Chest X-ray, PA view. Patient: 60 years old, sex M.
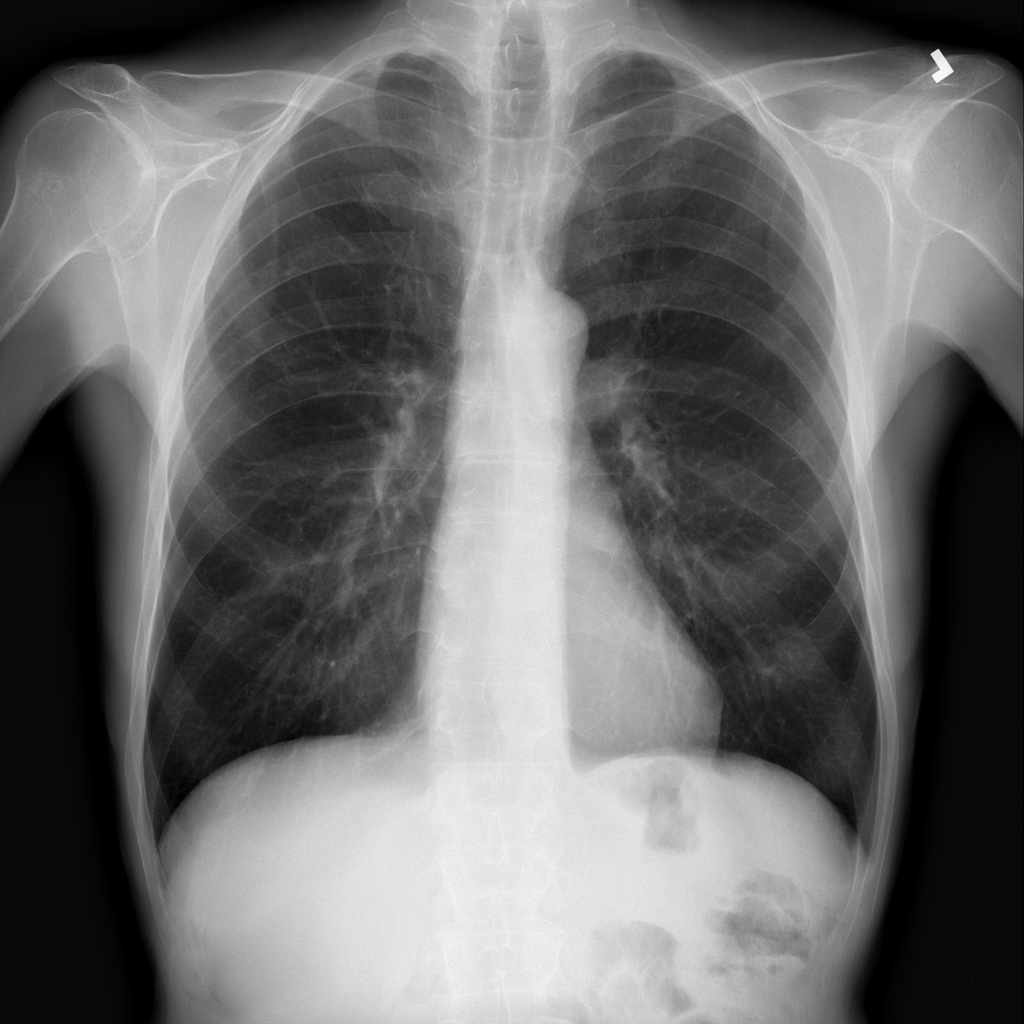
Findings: No Finding